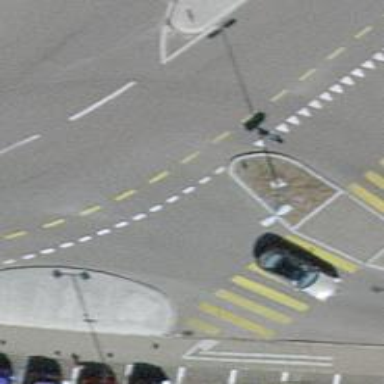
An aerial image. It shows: Road with "give way" sign.